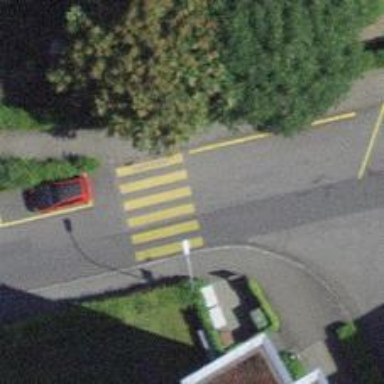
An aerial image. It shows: Uncontrolled zebra crossing with zebra markings.